Field crop: maize
Growth stage: 2
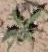
Species: atriplex